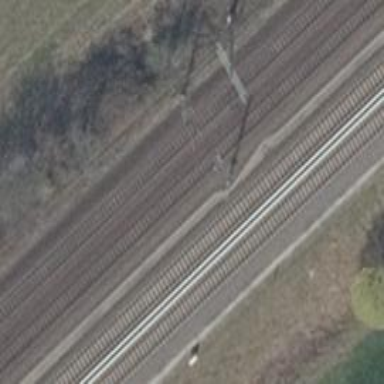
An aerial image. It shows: Milestone along the railway with catenary mast.